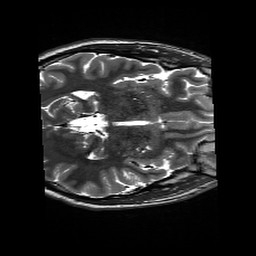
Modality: T2w
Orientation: axial
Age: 32
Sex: male